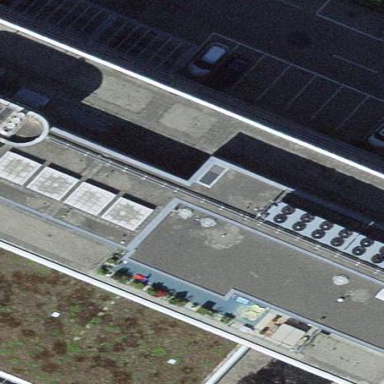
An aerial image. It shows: Office building.